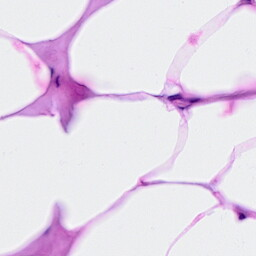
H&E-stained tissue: Breast